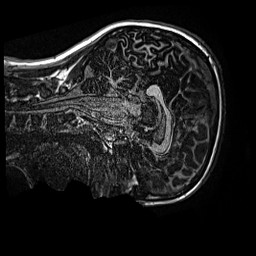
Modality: MP2RAGE
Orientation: sagittal
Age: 11
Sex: male
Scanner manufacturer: siemens
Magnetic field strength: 3 T
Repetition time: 4 s
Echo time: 0.00299 s